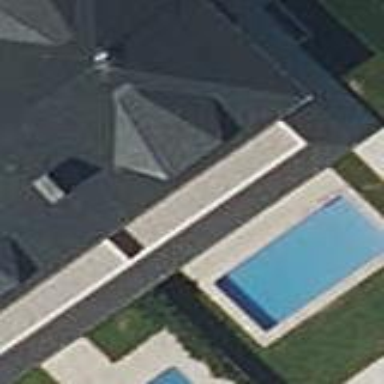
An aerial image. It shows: Swimming pool located in leisure land.